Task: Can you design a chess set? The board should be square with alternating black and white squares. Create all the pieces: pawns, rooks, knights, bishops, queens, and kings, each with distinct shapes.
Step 2577:
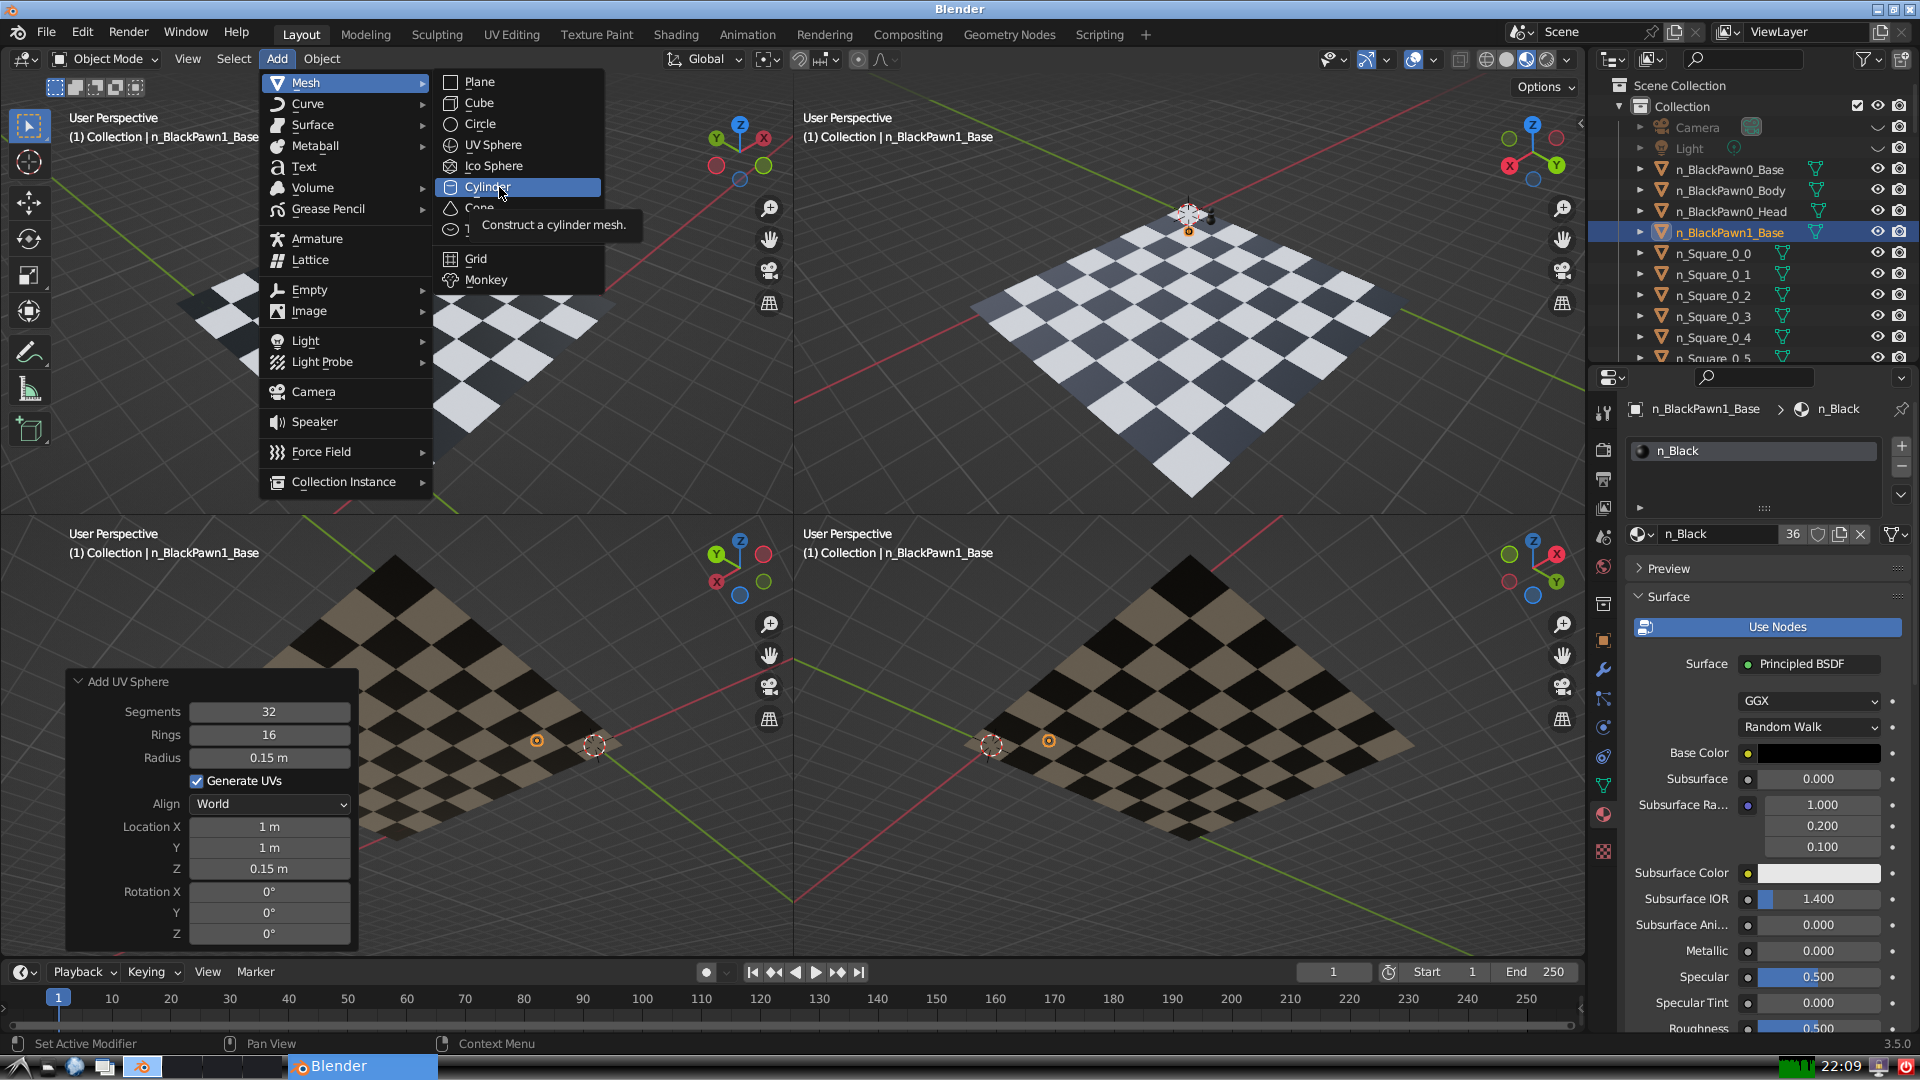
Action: click: no